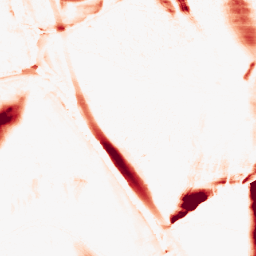
Category: morphological
Decomposition family: morphological_ellipse
Decomposition parameters: operation: opening
width: 10
height: 50
Upsampling method: linear_exact
Upsampling parameters: scale: 8
Upsampling scale: 8